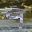
Label: 9